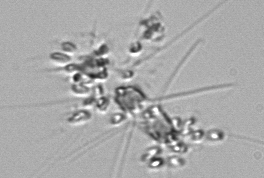
Label: Chaetoceros_didymus_TAG_external_flagellate